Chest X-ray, PA view. Patient: 56 years old, sex F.
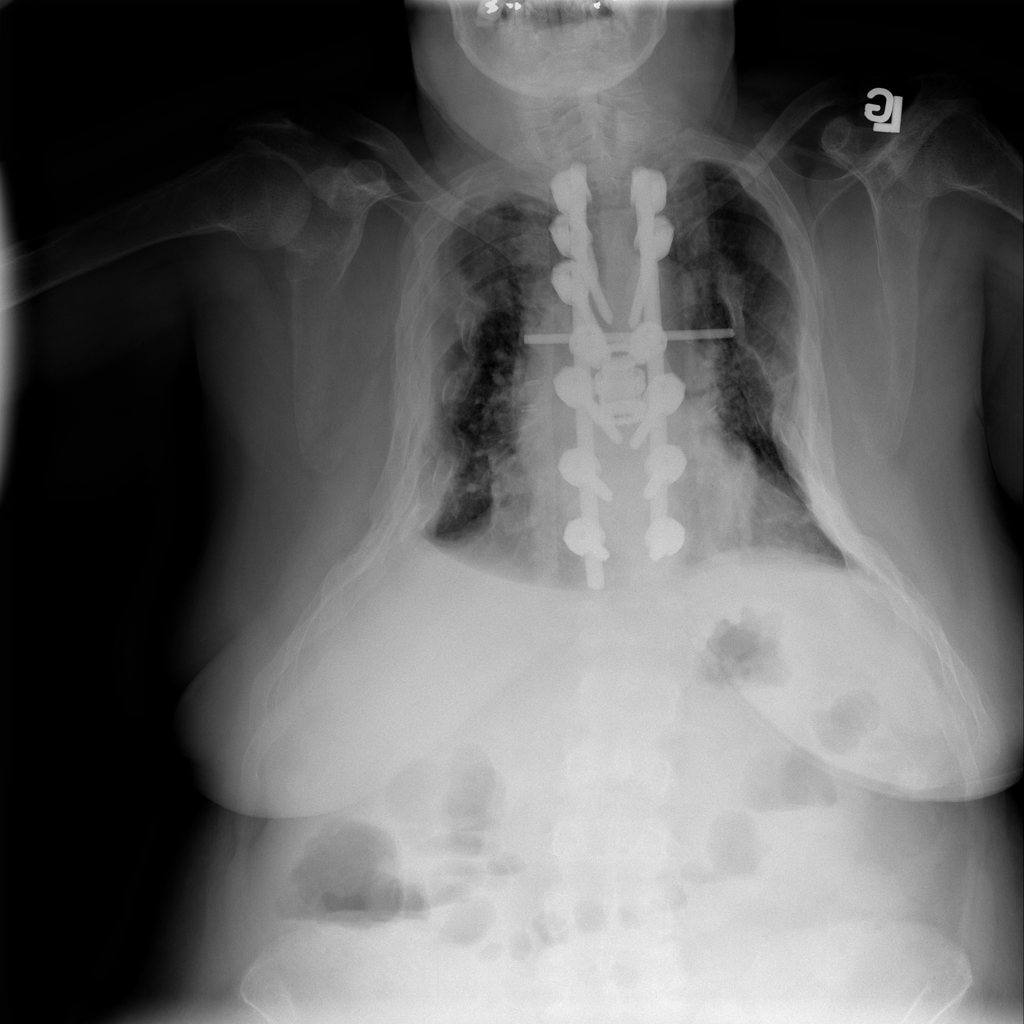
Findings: No Finding